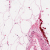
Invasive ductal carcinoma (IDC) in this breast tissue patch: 0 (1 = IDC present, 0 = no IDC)